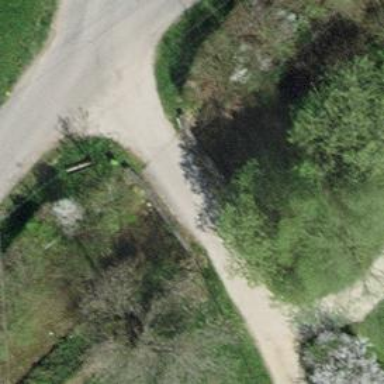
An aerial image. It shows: Track road with grade2 bridge.